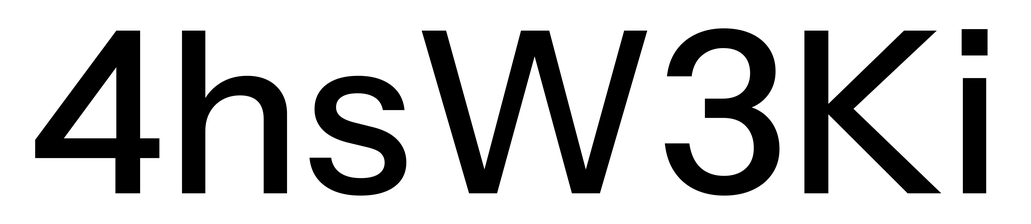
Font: InstrumentSans_Medium